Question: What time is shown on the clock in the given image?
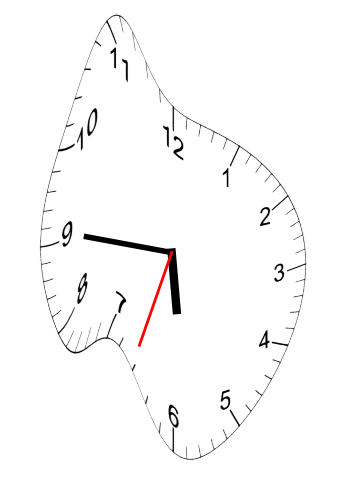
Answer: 05:45:33